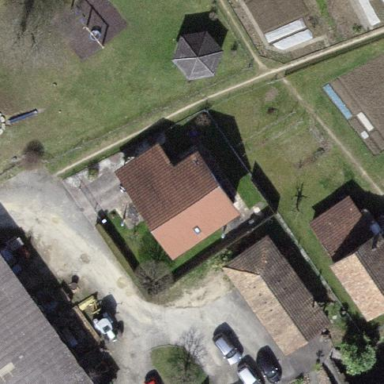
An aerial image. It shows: Detached building.